Interaction volume radius: 5 \u00c5
Interaction volume height: 25 \u00c5
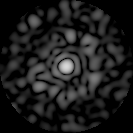
Disorder parameter: 0.8254